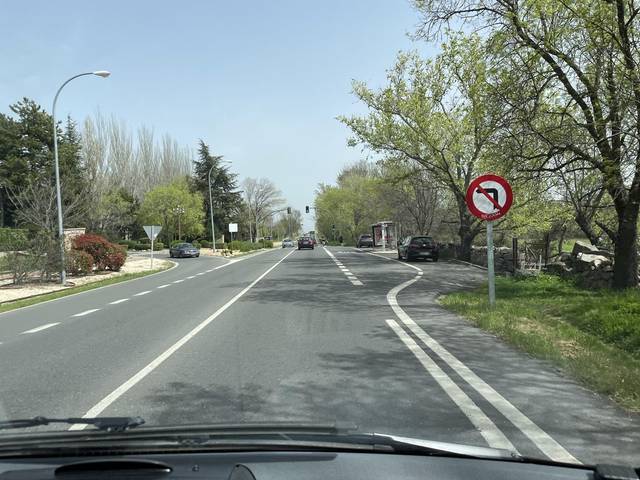
Region: Spain
Coordinates: 40.602, -4.123